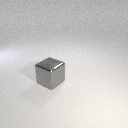
large gray metal cube